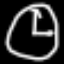
Label: clock